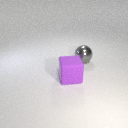
large purple rubber cube in front of large gray metal sphere